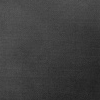
Atmospheric dust classification: dusty